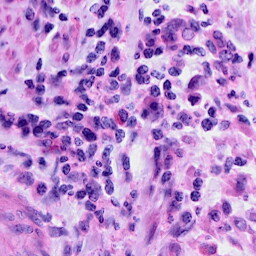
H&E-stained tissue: Cervix